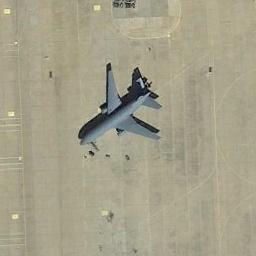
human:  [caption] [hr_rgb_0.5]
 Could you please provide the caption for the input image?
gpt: A gray plane parked on a clearing .

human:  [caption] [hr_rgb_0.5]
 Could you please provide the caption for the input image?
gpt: A gray plane is parked on the open space .

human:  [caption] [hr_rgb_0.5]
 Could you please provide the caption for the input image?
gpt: A gray plane parked diagonally on the open area .

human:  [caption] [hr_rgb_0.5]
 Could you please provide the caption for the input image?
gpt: There is a gray plane and five yellow landmarks on the ground .

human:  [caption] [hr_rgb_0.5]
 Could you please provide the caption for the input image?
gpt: There is an airplane in the parking lot .